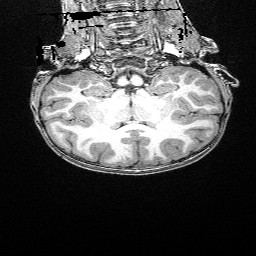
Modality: T1w
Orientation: sagittal